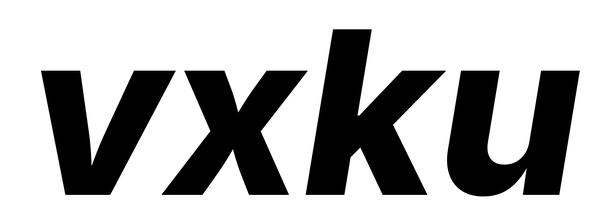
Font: Inter-Italic_ExtraBold_Italic